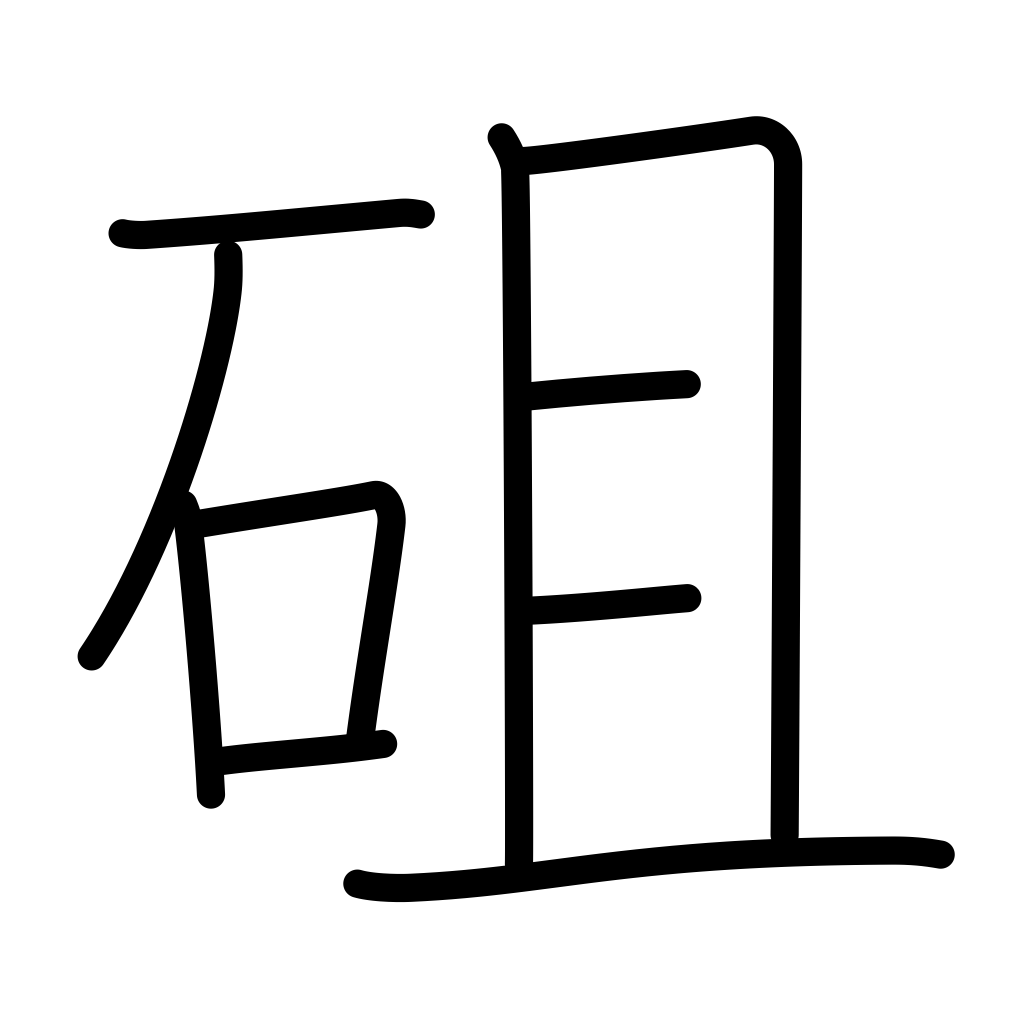
Meaning: stony hill, stony mountain